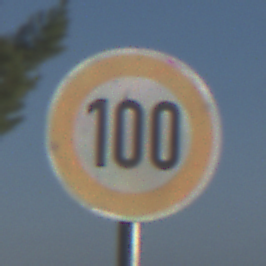
Verkehrszeichen: Geschwindigkeit100
Umgebung: Outdoor, Nature
Tageszeit: MorningAfternoon
Wetter: PartlyCloudy
Licht: Natural
Jahreszeit: NotSpecified
Kontrast: HighContrast